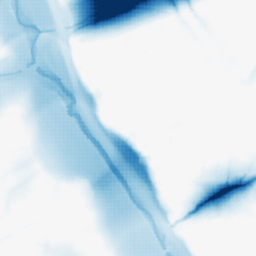
Category: morphological
Decomposition family: morphological
Decomposition parameters: operation: closing
size: 50
Upsampling method: sinc_blackman
Upsampling parameters: scale: 4
kernel_size: 8
Upsampling scale: 4